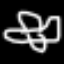
Label: airplane